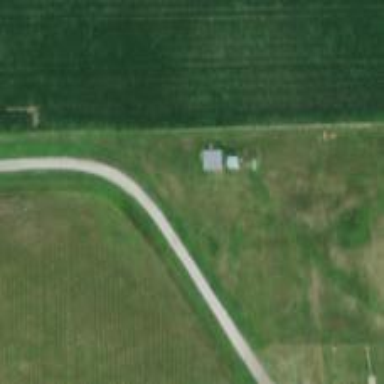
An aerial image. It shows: Driveway leading to service road.